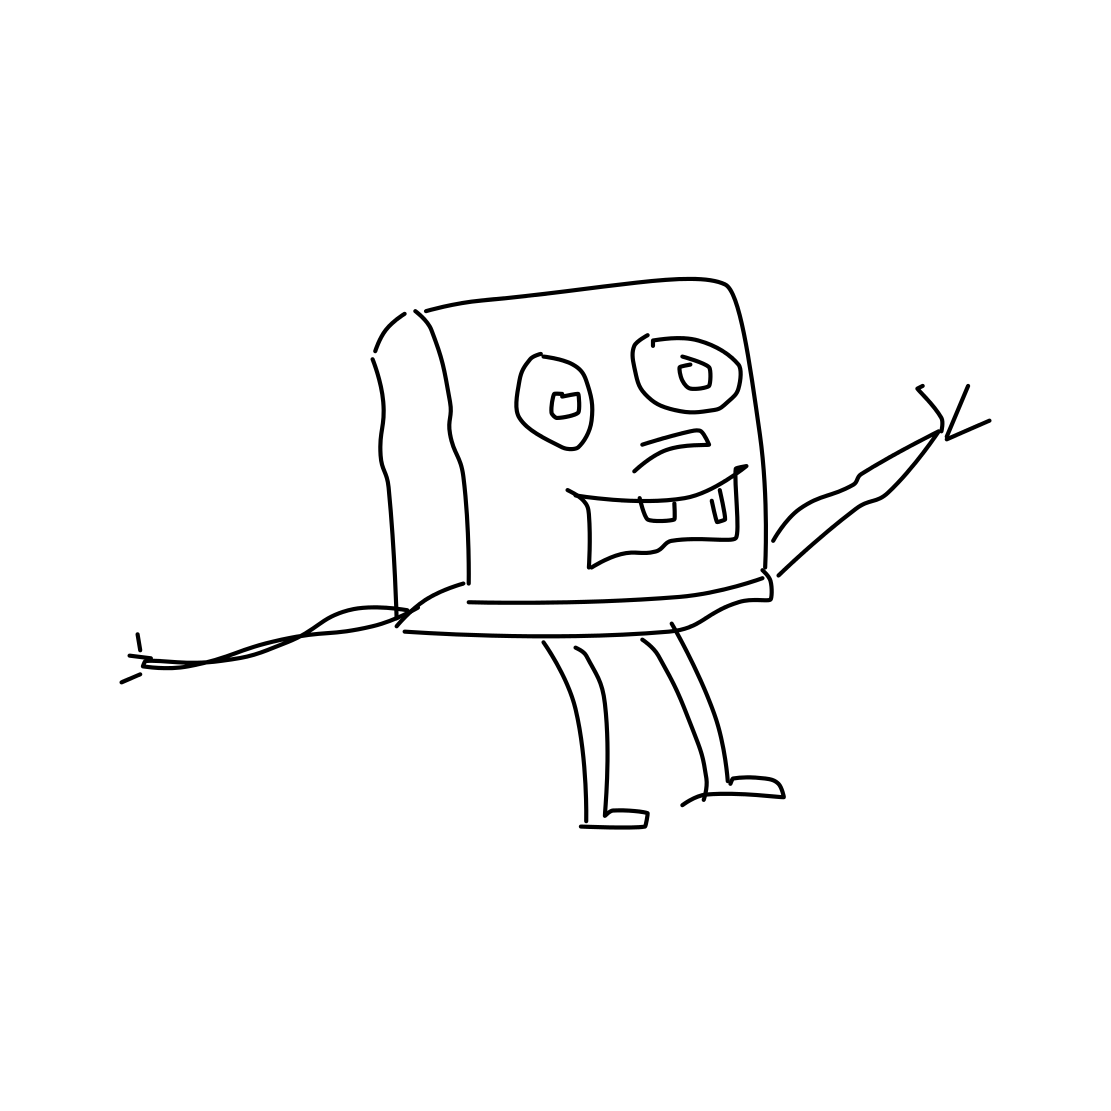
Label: sponge bob